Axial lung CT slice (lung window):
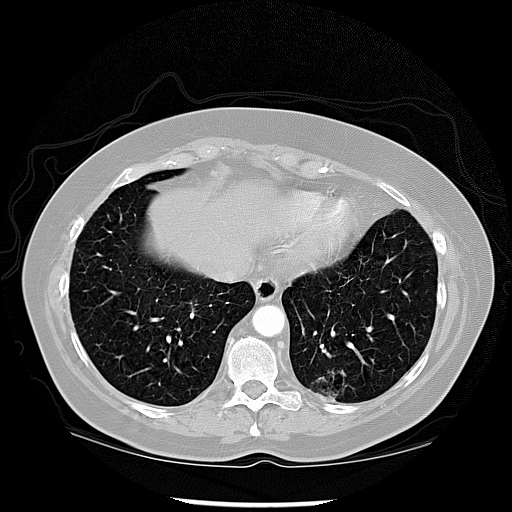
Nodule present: no